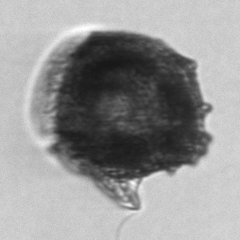
Label: Dinophysis_norvegica